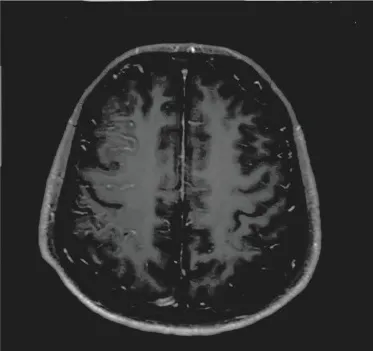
(A) T-2 FLAIR hyperintensity in the right frontal cortex, swelling of brain tissue, and shallowing of the cerebral sulcus.
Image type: radiology (mri)